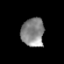
Tissue: prostate
Cell type: T cells
Senescence score: 0.7308
Nuclear area (px): 649
Mean DAPI intensity: 134.049